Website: home-depot
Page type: account-dashboard
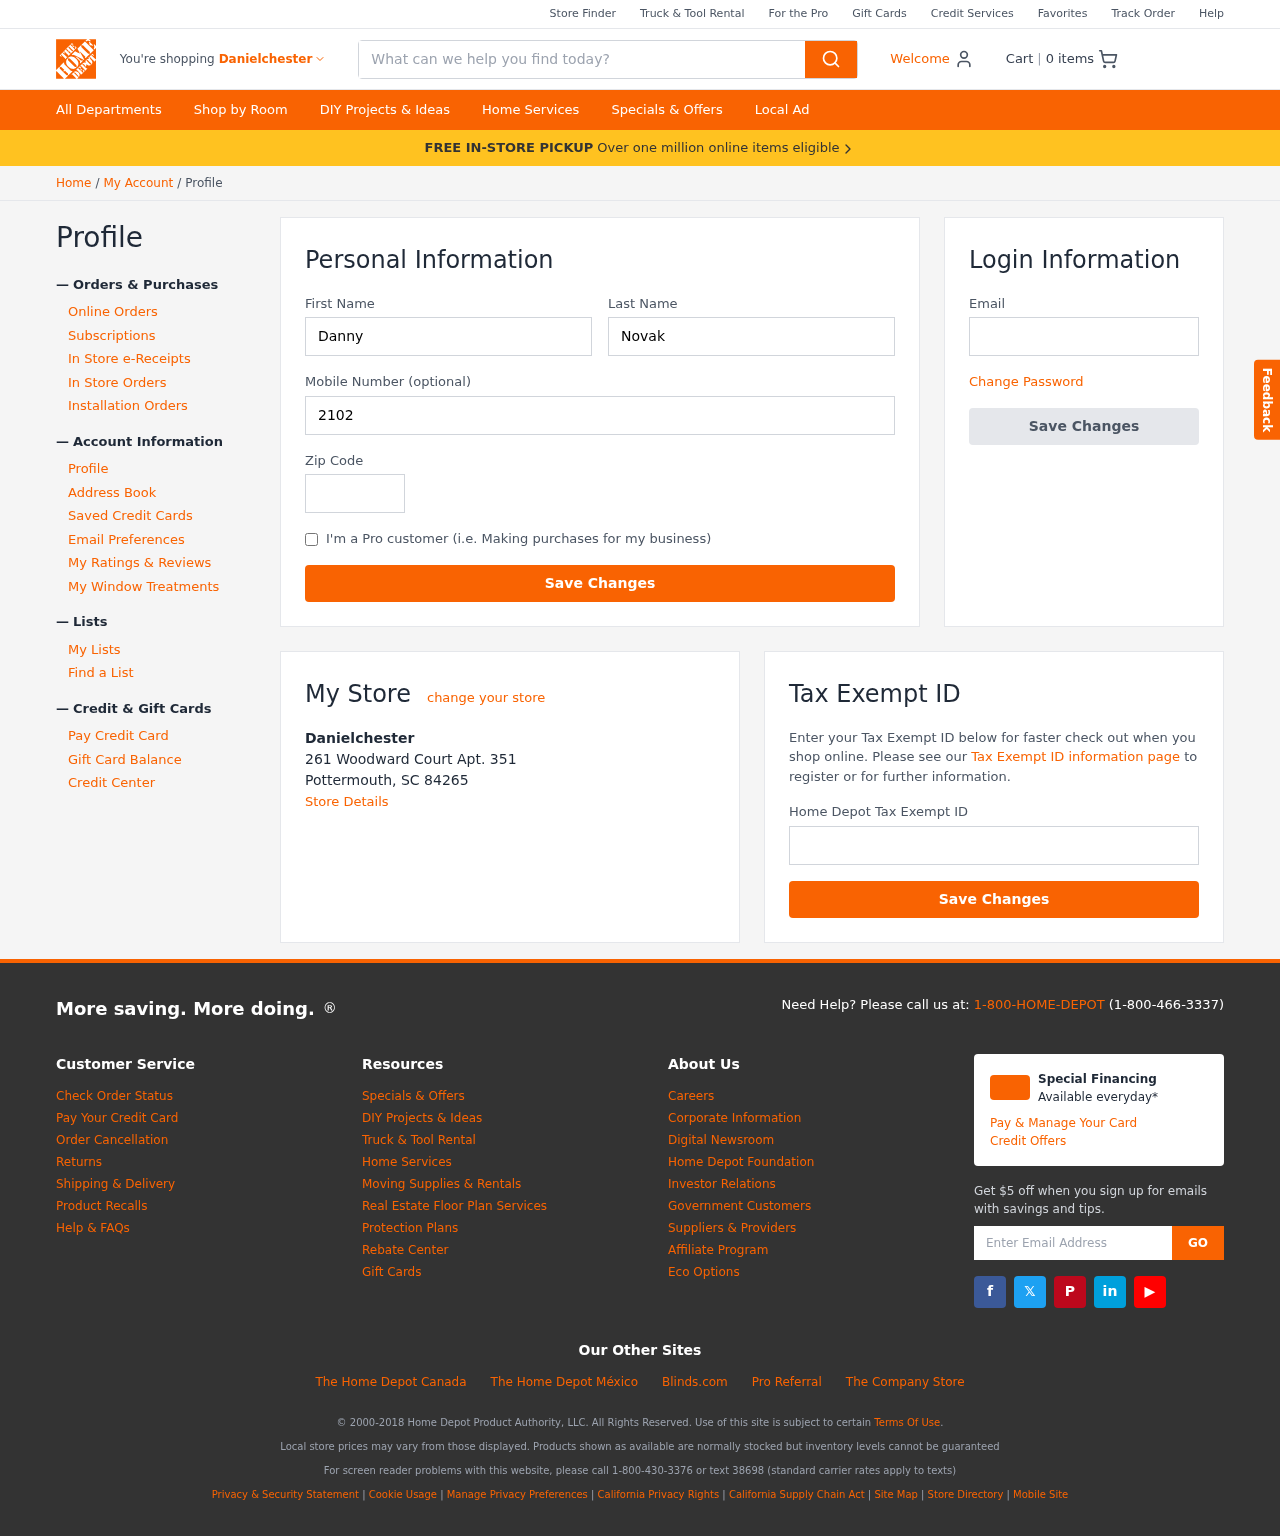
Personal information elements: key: PII_CITY
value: Danielchester
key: PII_EMAIL
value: dannynovak@hotmail.com
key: PII_FIRSTNAME
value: Danny
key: PII_LASTNAME
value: Novak
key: PII_LOCATION1_CITY_STATE_ZIP
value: Pottermouth, SC 84265
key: PII_LOCATION1_NAME
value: Danielchester
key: PII_LOCATION1_STREET
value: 261 Woodward Court Apt. 351
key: PII_PHONE
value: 2102274139
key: PII_POSTCODE
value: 25500
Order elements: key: ORDER_NUM_ITEMS
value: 0
Search elements: key: HEADER_SEARCH
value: What can we help you find today?